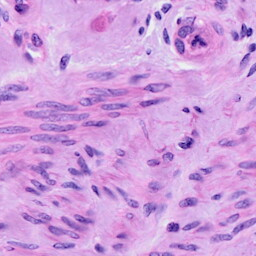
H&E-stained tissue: Cervix